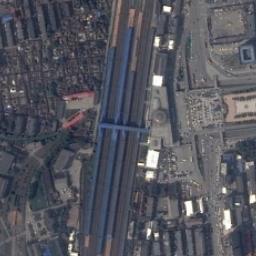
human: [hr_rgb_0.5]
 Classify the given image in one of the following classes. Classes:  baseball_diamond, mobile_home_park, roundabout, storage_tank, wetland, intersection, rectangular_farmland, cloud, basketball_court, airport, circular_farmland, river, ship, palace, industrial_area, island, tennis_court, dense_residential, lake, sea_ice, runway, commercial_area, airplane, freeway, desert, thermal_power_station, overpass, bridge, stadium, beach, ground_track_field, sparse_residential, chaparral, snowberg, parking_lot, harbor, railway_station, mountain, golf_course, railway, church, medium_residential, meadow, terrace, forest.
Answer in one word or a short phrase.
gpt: railway_station